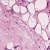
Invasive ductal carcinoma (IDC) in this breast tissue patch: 0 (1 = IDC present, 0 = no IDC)